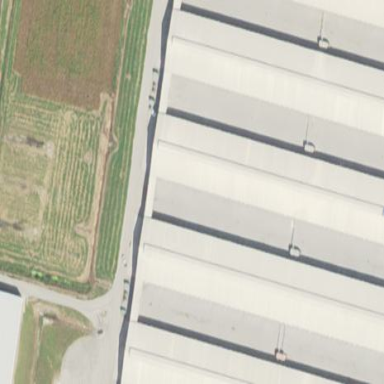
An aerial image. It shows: Poultry house.